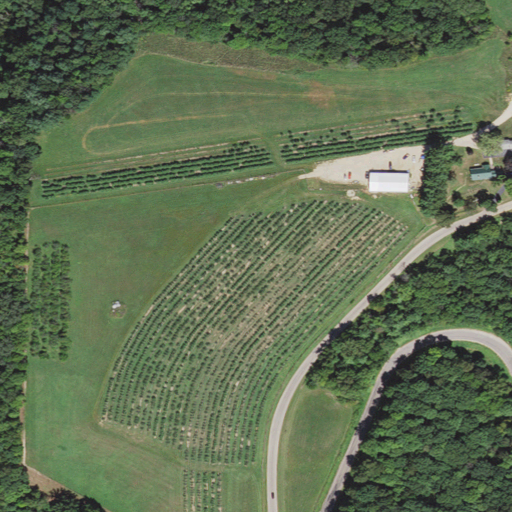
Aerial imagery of ridge(s) in Wisconsin named Hulster Ridge containing pasture, deciduous forest, open development, mixed forest, low intensity development, evergreen forest, and medium intensity development